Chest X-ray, PA view. Patient: 64 years old, sex M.
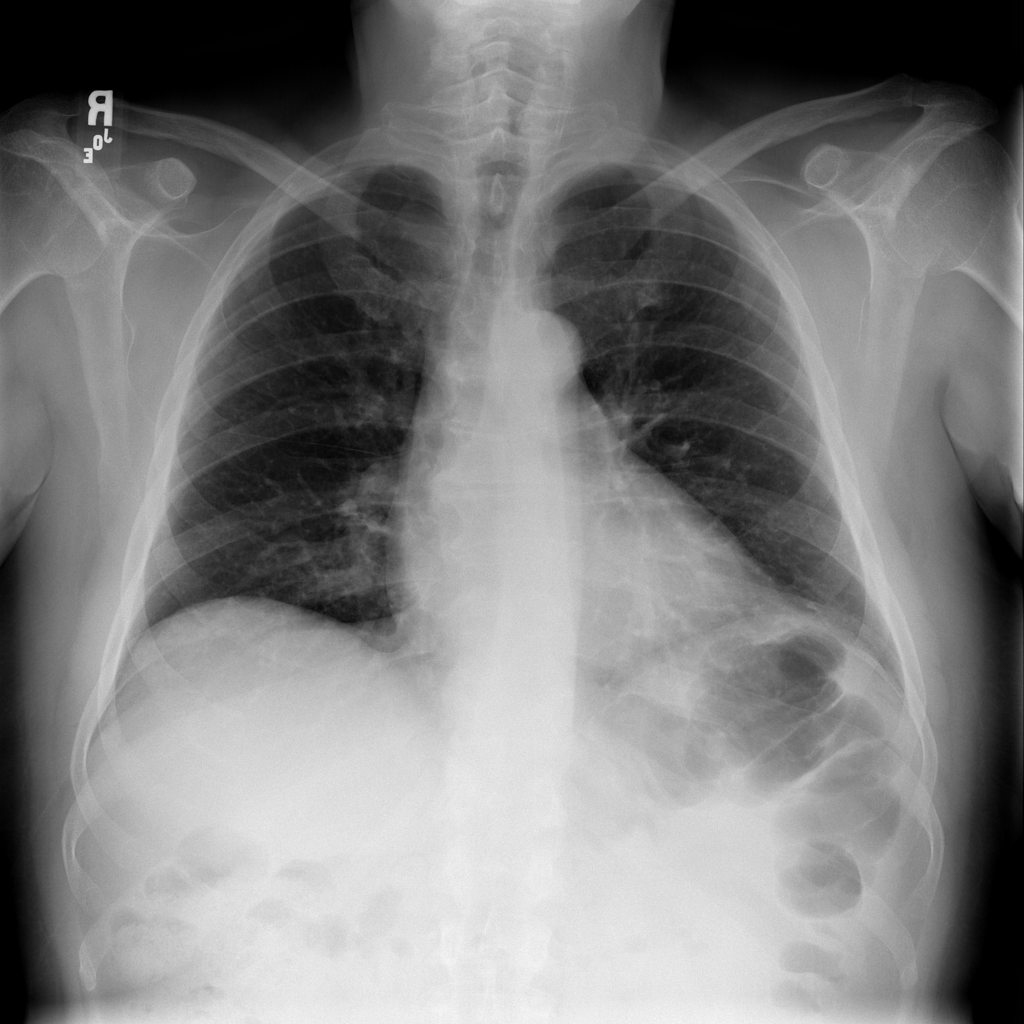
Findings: Infiltration